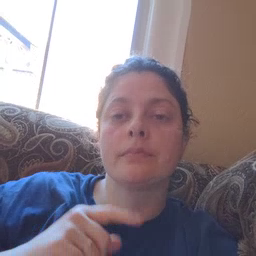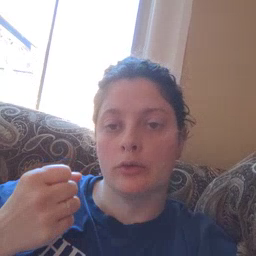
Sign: milk